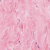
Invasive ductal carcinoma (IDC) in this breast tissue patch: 0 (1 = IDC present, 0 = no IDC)